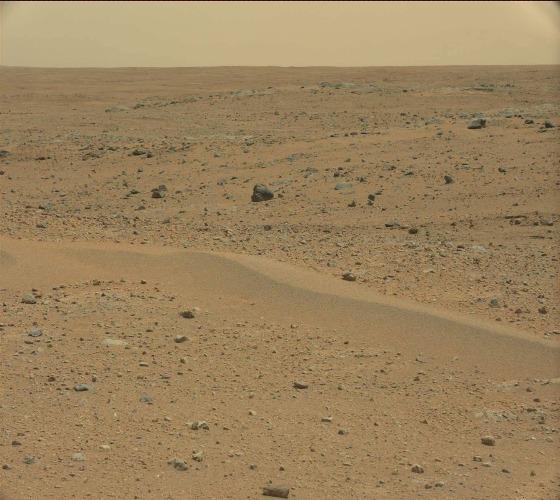
Terrain classes present: Gravel / Sand / Soil, Rock, Sky / Distant Mountains